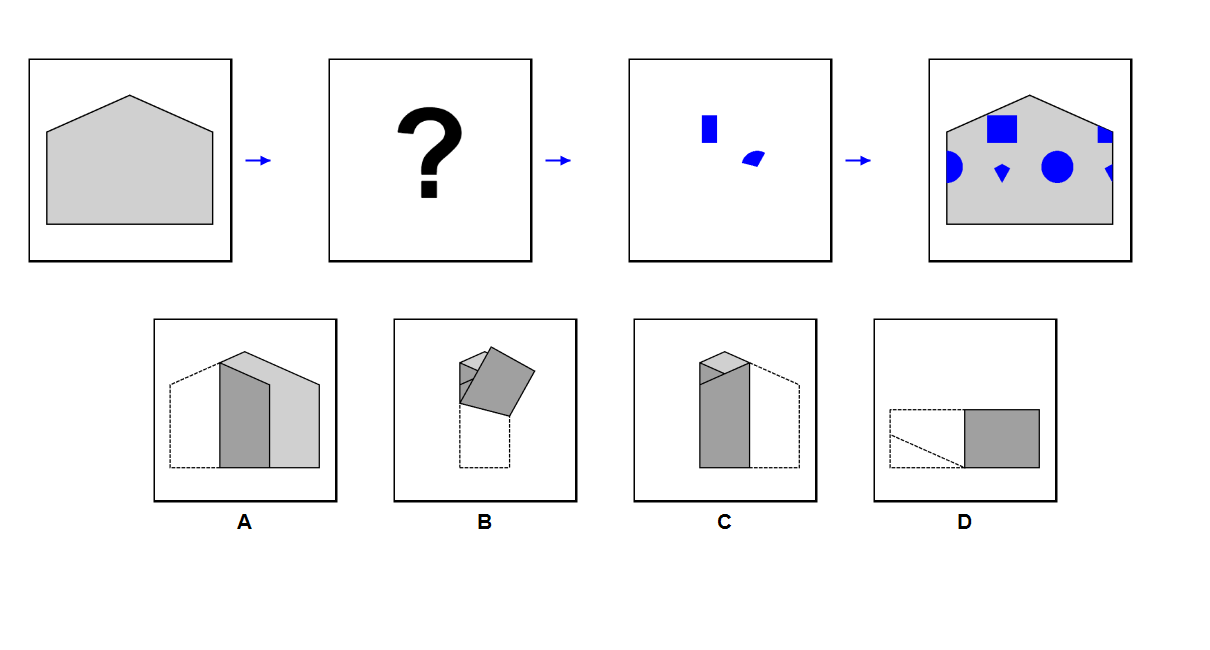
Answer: D